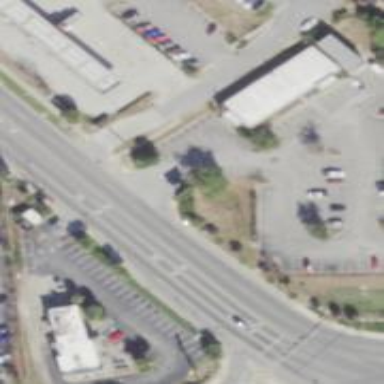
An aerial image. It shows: Asphalt road with primary designation. There is sidewalk on the left side.